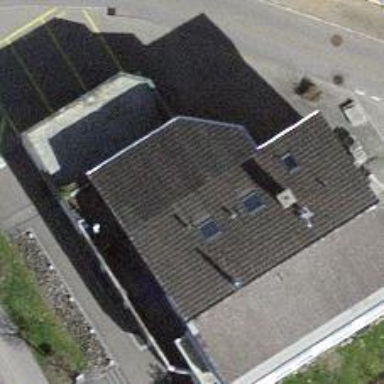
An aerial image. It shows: Bank.